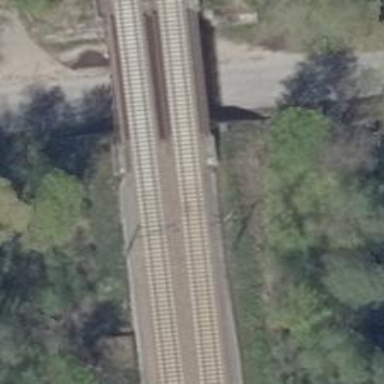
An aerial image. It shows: Bridge with electrified railway tracks featuring contact line.